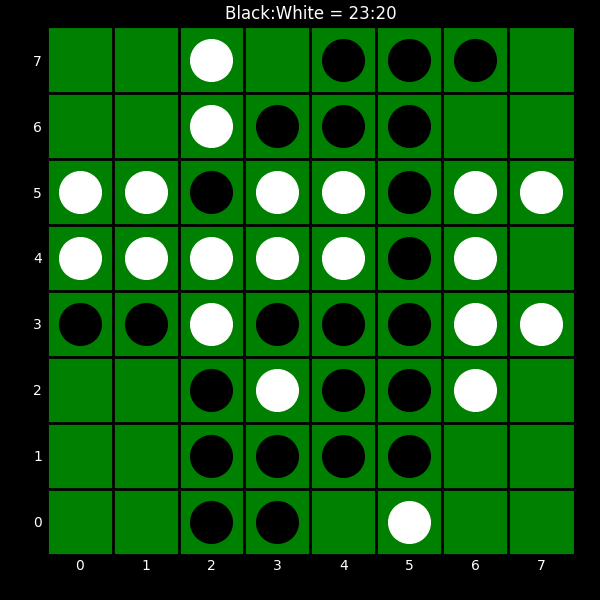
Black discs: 23
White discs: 20